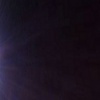
Label: space